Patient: sex F, age 73
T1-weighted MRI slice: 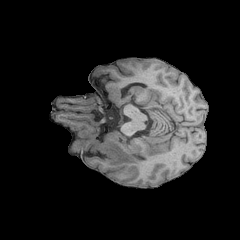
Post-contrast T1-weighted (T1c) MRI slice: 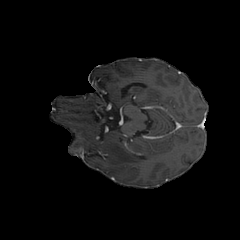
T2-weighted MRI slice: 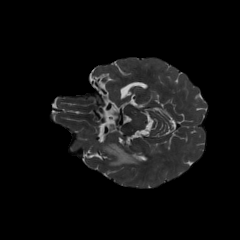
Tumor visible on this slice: yes
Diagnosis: Glioblastoma, IDH-wildtype
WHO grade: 4